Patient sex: M
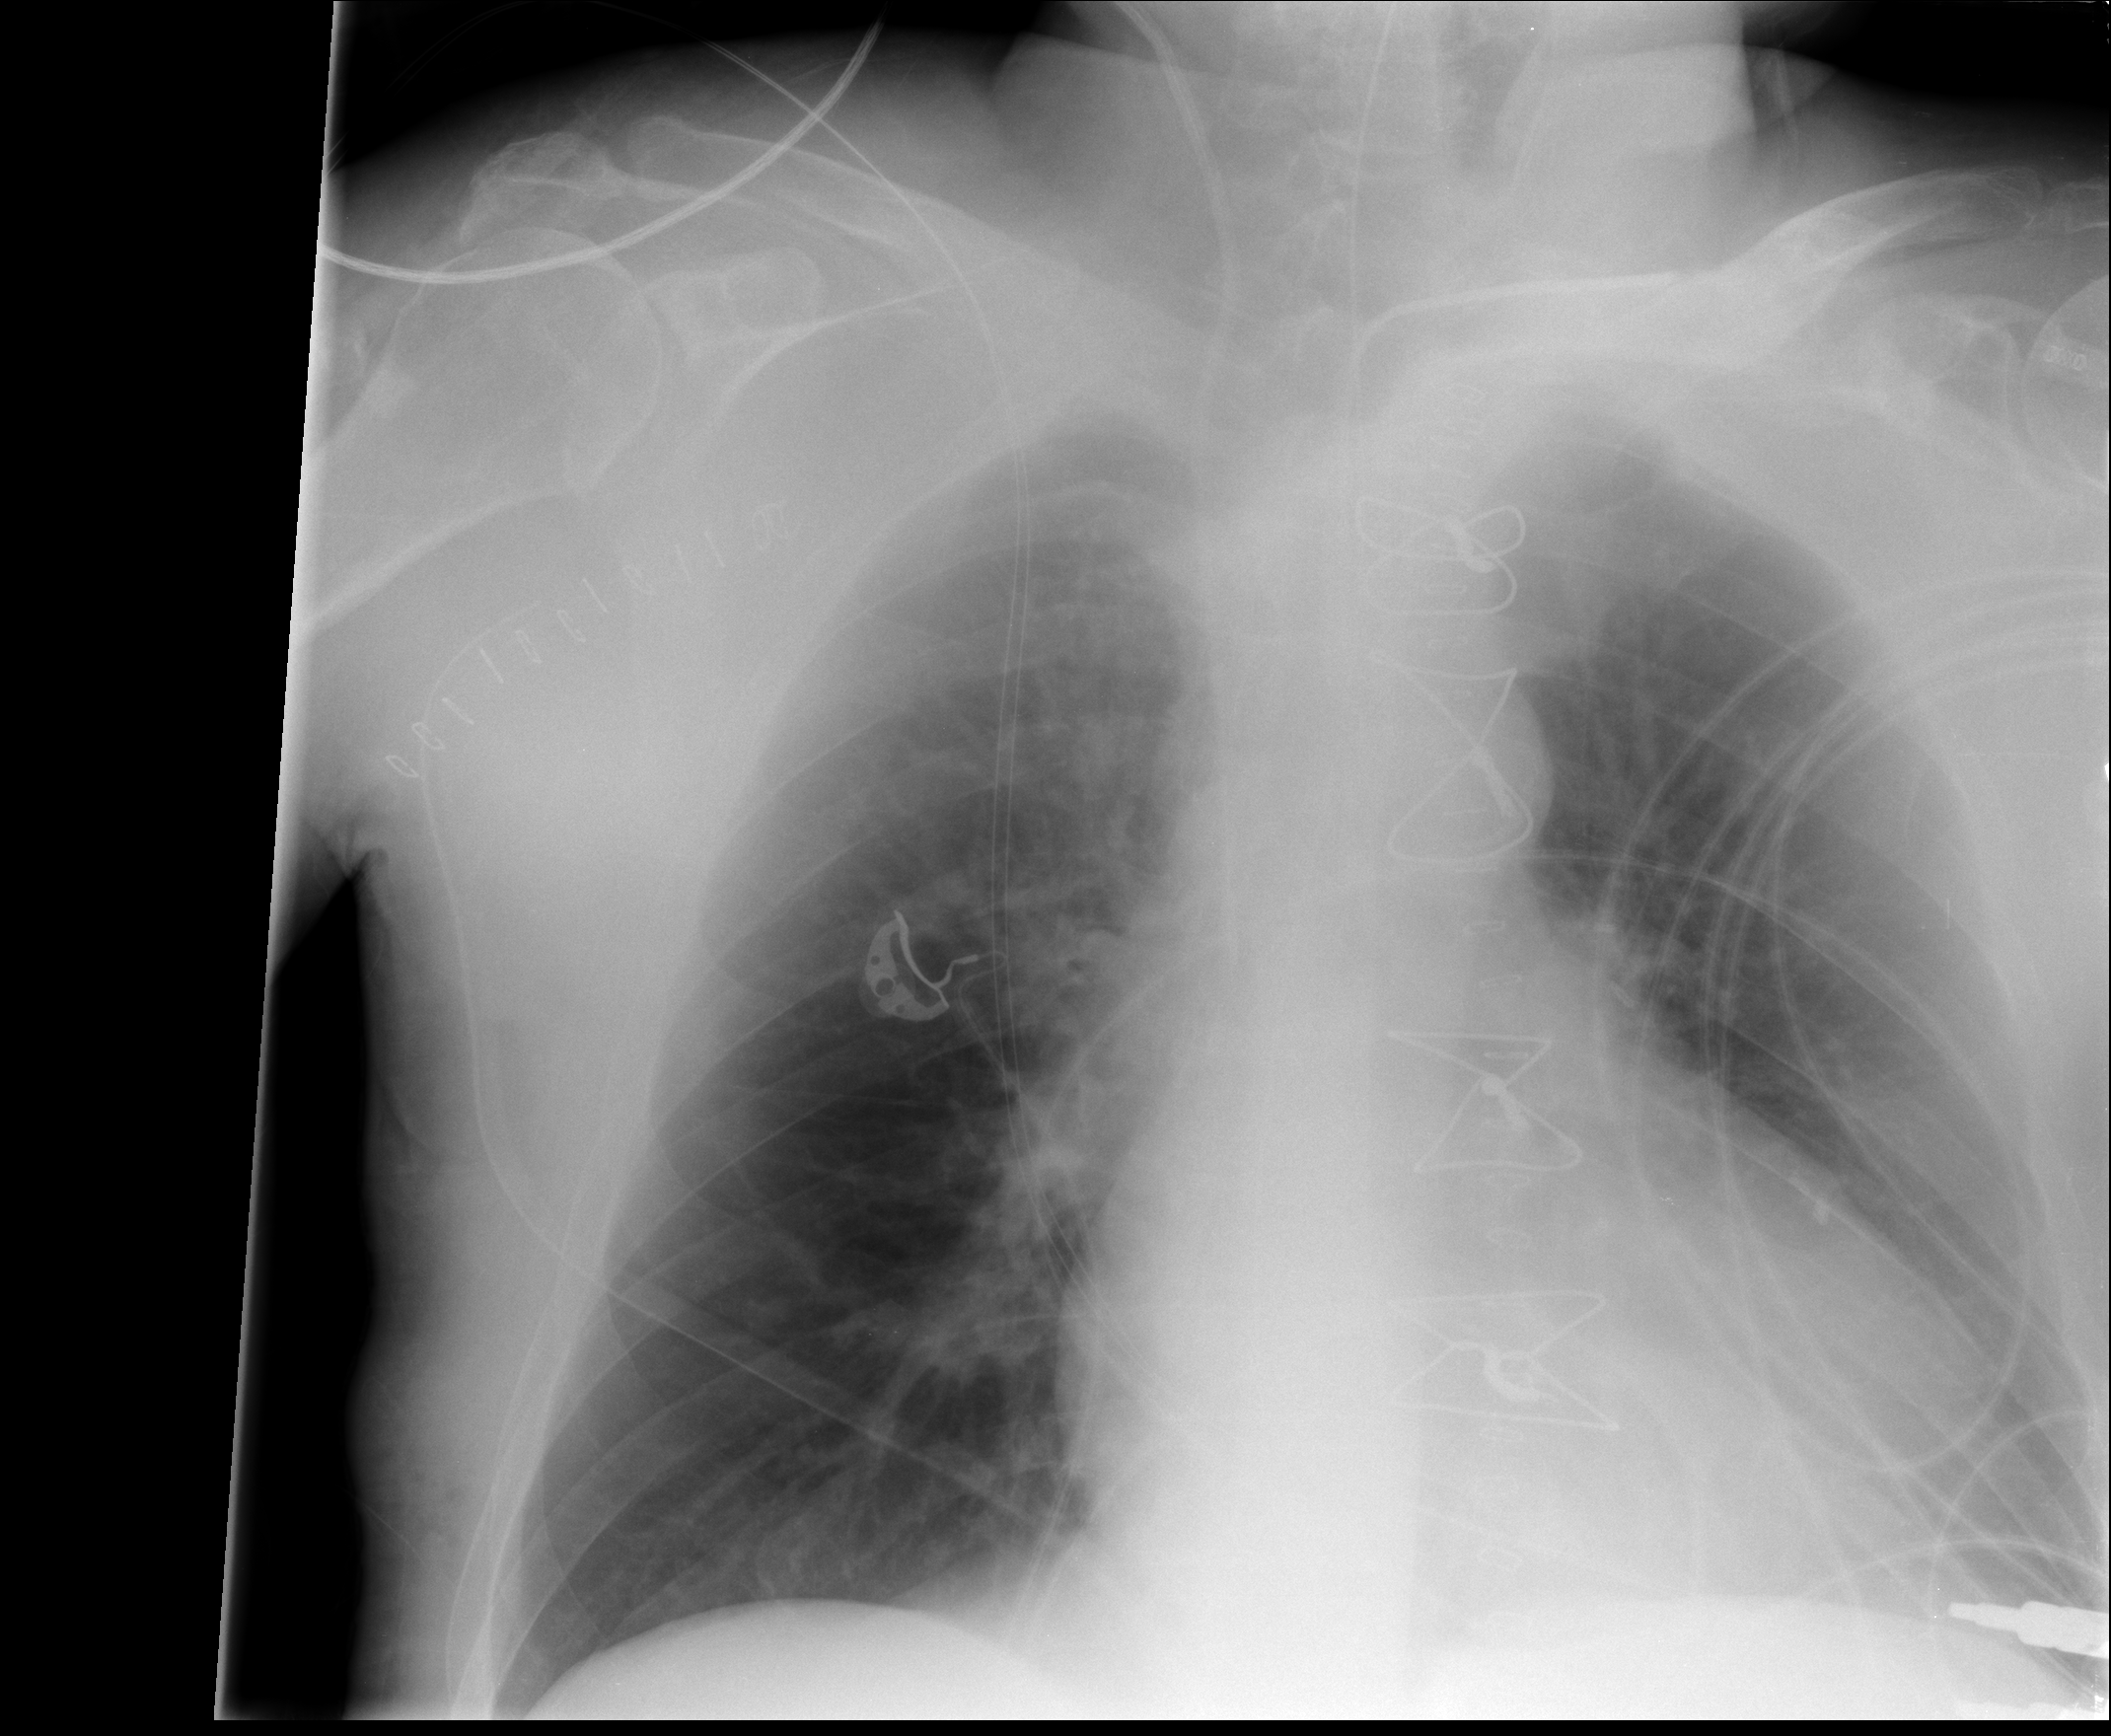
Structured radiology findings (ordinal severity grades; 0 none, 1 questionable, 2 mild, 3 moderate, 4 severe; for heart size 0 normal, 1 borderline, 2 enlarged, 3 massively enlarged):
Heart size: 2
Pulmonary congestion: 0
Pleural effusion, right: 0
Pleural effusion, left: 0
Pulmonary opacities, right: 0
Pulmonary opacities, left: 0
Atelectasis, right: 0
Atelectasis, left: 1